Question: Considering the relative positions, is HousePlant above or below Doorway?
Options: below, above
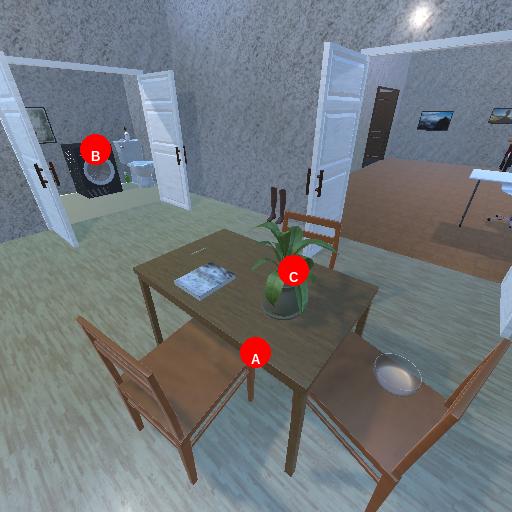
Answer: below